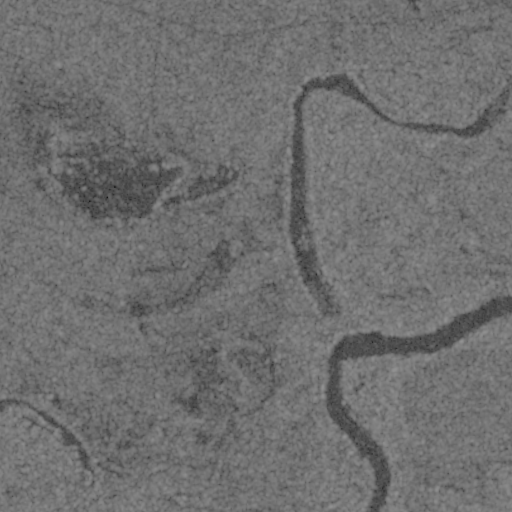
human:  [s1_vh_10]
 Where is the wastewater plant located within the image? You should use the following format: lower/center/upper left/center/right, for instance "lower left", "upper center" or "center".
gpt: The wastewater plant is located in the center right of the image.
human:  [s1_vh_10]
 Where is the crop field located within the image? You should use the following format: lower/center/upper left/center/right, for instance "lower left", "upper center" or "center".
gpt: There is no crop field in the image.

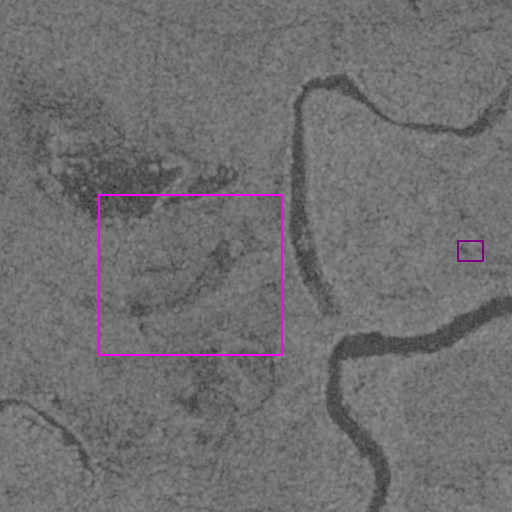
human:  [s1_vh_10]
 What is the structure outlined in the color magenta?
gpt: The structure outlined in magenta is a crop field.
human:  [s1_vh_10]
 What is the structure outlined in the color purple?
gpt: The structure outlined in purple is a wastewater plant.
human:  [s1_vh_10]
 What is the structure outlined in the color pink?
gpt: There is no pink outline.